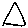
Label: triangle